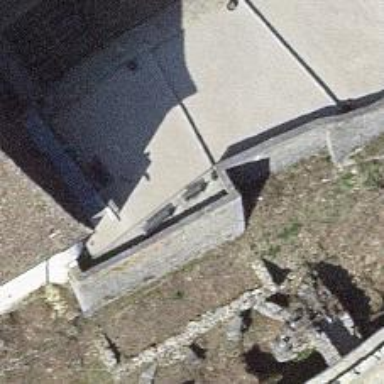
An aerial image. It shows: Bench for seating.